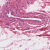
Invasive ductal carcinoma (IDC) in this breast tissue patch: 1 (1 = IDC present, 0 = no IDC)